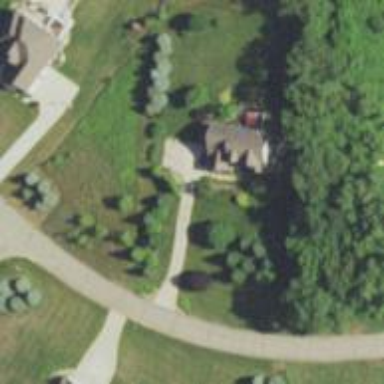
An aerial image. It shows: Driveway.